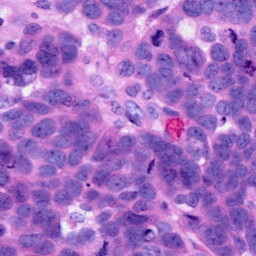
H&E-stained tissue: Ovarian